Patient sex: M
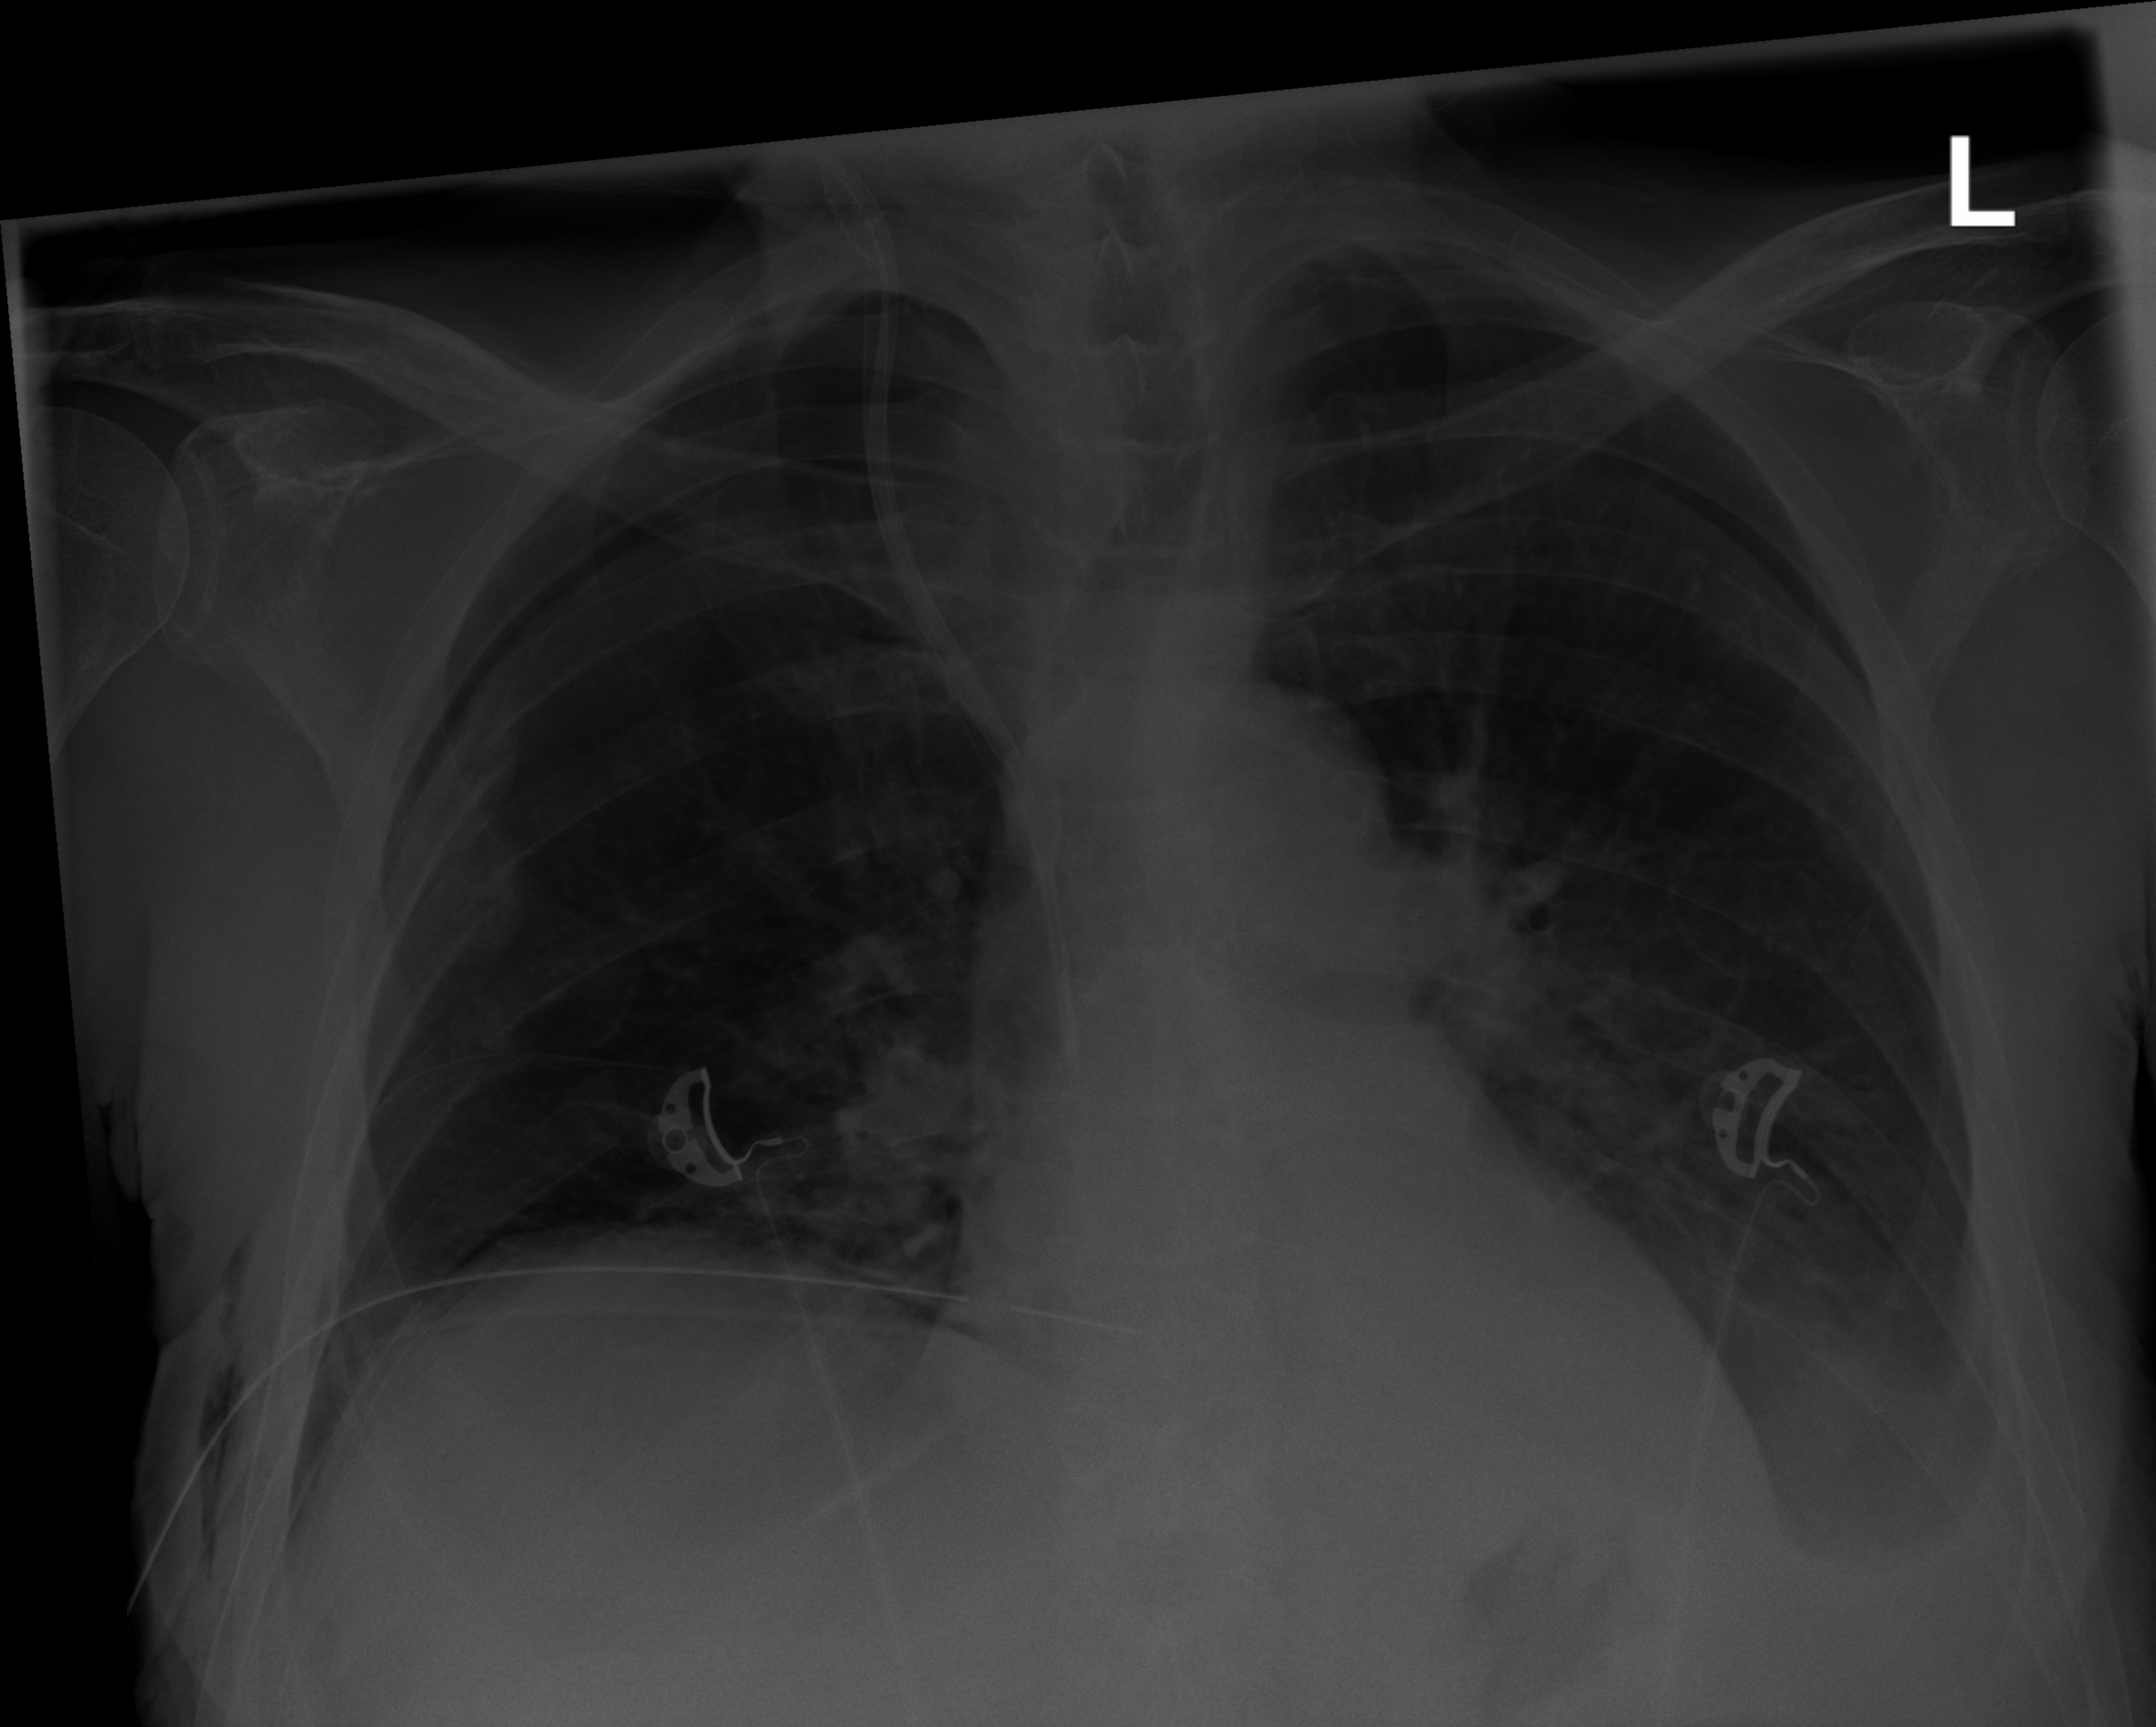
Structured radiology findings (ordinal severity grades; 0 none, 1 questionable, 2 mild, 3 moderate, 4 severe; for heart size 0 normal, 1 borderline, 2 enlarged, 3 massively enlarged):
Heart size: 0
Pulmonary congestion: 0
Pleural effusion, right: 0
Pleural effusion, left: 2
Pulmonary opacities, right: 0
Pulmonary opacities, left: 0
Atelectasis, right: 2
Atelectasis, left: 2